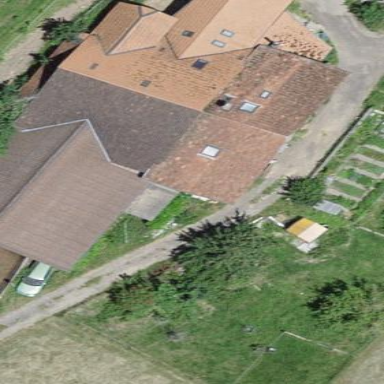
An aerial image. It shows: Farm building.